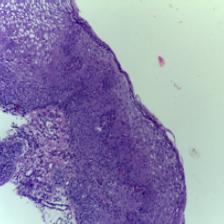
Diagnosis: Normal